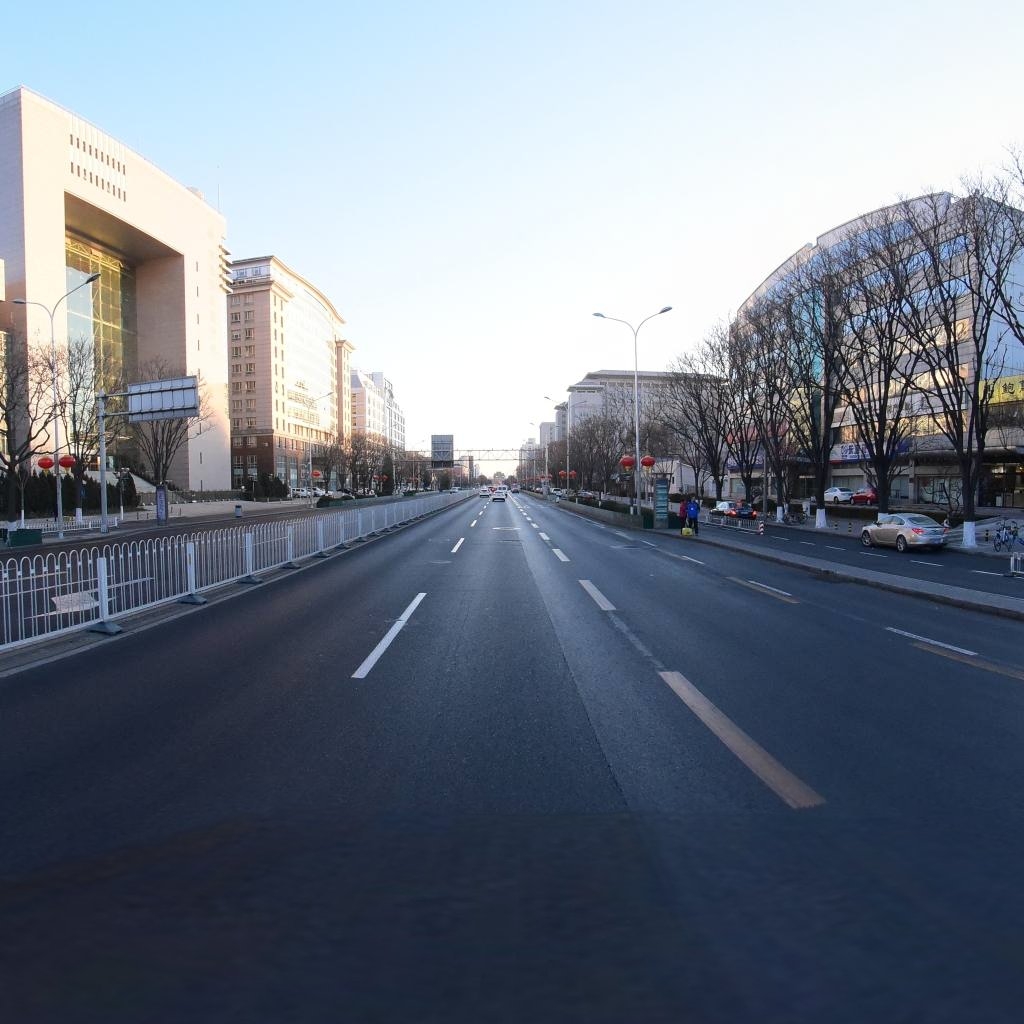
Region: Dongcheng
Road damage annotations: longitudinal crack